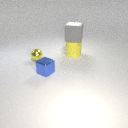
large yellow rubber cylinder behind small blue metal cube